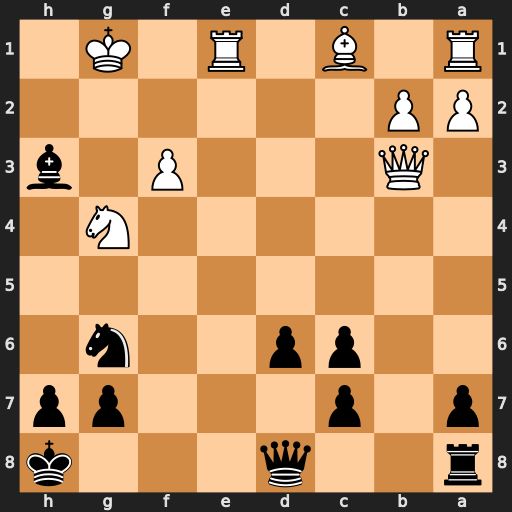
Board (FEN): r2q3k/p1p3pp/2pp2n1/8/6N1/1Q3P1b/PP6/R1B1R1K1
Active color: b
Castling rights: -
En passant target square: -
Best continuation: Qh4 Re2 Qg3+ Kh1 Nh4